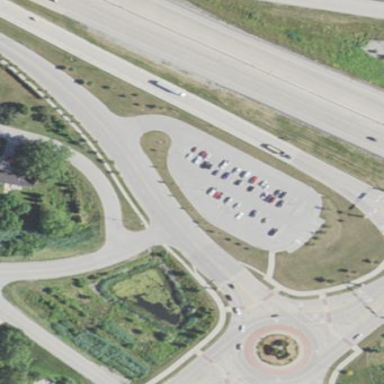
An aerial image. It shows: Park and ride parking facility with surface parking.